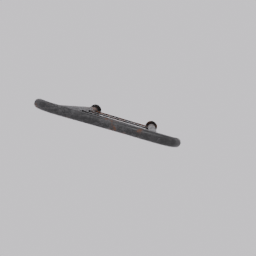
Label: architecture